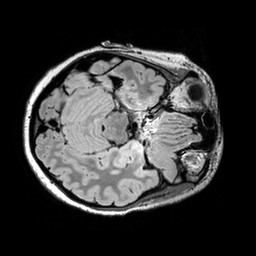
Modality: FLAIR
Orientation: axial
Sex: female
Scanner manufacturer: siemens
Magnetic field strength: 3 T
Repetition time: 5 s
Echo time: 0.395 s